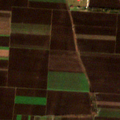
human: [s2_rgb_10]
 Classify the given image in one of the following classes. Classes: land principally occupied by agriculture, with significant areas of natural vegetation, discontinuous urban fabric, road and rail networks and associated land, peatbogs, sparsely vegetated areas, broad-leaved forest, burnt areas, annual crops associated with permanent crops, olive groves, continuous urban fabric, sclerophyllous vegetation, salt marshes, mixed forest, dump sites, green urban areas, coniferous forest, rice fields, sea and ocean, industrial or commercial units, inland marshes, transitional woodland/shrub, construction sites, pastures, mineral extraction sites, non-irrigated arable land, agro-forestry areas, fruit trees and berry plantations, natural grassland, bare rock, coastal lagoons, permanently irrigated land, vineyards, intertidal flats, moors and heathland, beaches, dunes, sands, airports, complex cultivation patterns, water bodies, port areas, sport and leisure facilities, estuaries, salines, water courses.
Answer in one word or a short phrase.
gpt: non-irrigated arable land